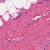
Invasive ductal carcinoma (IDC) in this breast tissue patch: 0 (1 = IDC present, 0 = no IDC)